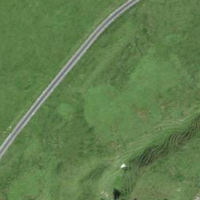
EUNIS habitat code: 26
Species observed at this site:
Omocestus viridulus